Question: I am having no end of time trying to convert the following table to something of value in c#.
I have a 2 byte array such as
'''
byte[] data = new byte[2];
data [ 0 ] = 0x00;
data [ 1 ] = 0xc9;
'''
Does anyhone have a method to convert the below chart to a c# method?
The format is for DS2438 smart battery monitor IC - <URL>
Note: The bottom 3 bits are always 0 and hence should not be part of the formula and excluded.
The value is multiplied by 0.03125 to produce the final temperature.
So the case in point is 0xc900 which equates to -1760 or -1760 * 0.03125 = -55C

Any help is appreciated.
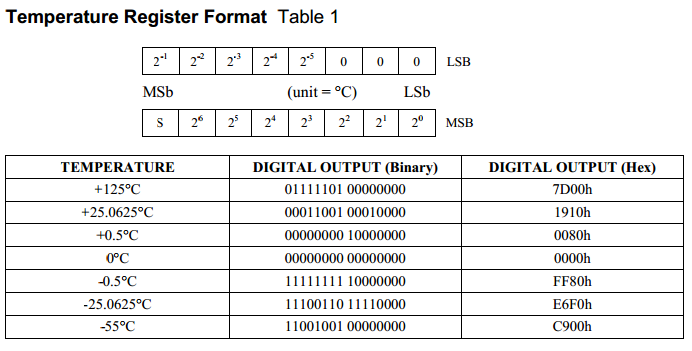
Answer: Looks like it's just '(float)(sbyte)data[1] + (float)data[0] / 256'.
It doesn't that it's 13-bit and not 16-bit; because Dallas bit-shifted things to make a nice 8.8 fixed-point representation. If your sensor had more resolution then those low bits would be used, but the math would still be exactly the same.